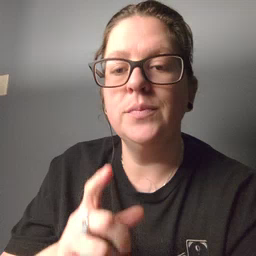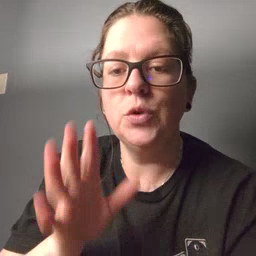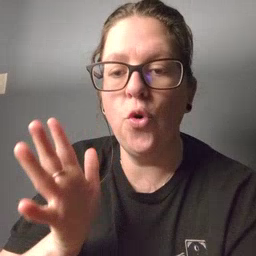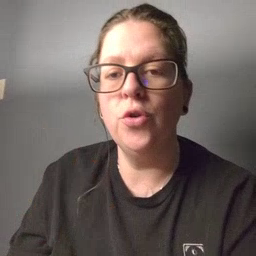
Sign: talk